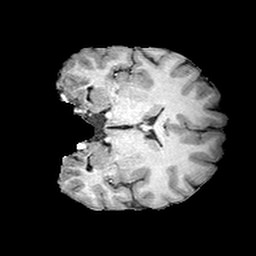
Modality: T1w
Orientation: coronal
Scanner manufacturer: siemens
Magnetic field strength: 3 T
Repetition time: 2 s
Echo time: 0.0024 s